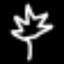
Label: leaf